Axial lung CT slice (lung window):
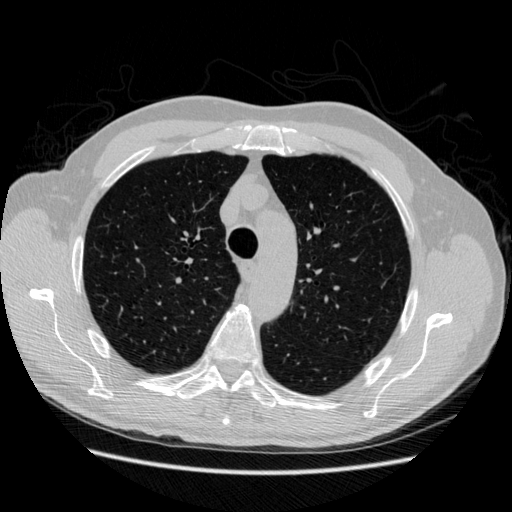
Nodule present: no